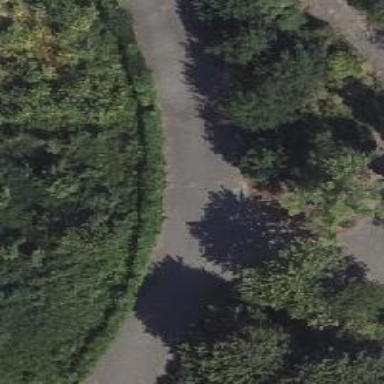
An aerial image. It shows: Asphalt footway.